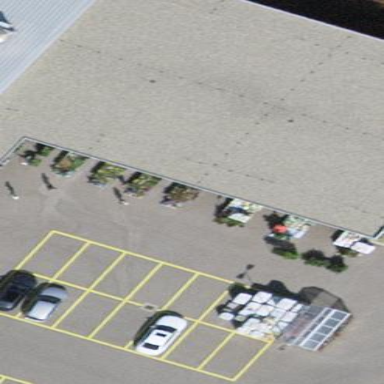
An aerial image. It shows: View of roof of building.